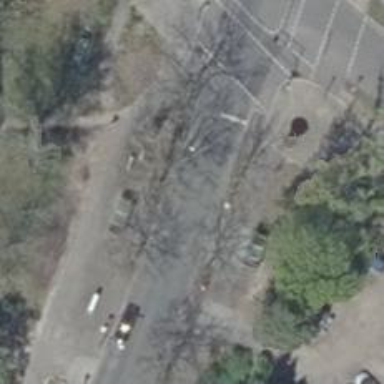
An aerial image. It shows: Secondary road with asphalt surface. There are asphalt sidewalks on both sides and cycle tracks on both sides.